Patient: sex M, age 46
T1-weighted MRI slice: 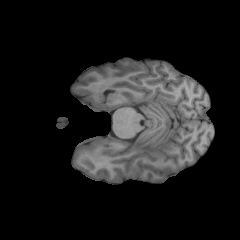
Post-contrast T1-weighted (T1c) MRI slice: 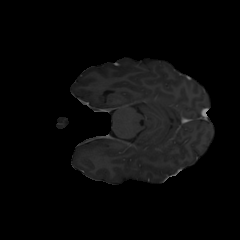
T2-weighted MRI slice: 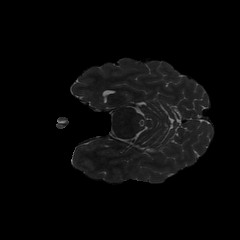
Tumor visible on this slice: no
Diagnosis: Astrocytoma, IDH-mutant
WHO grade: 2